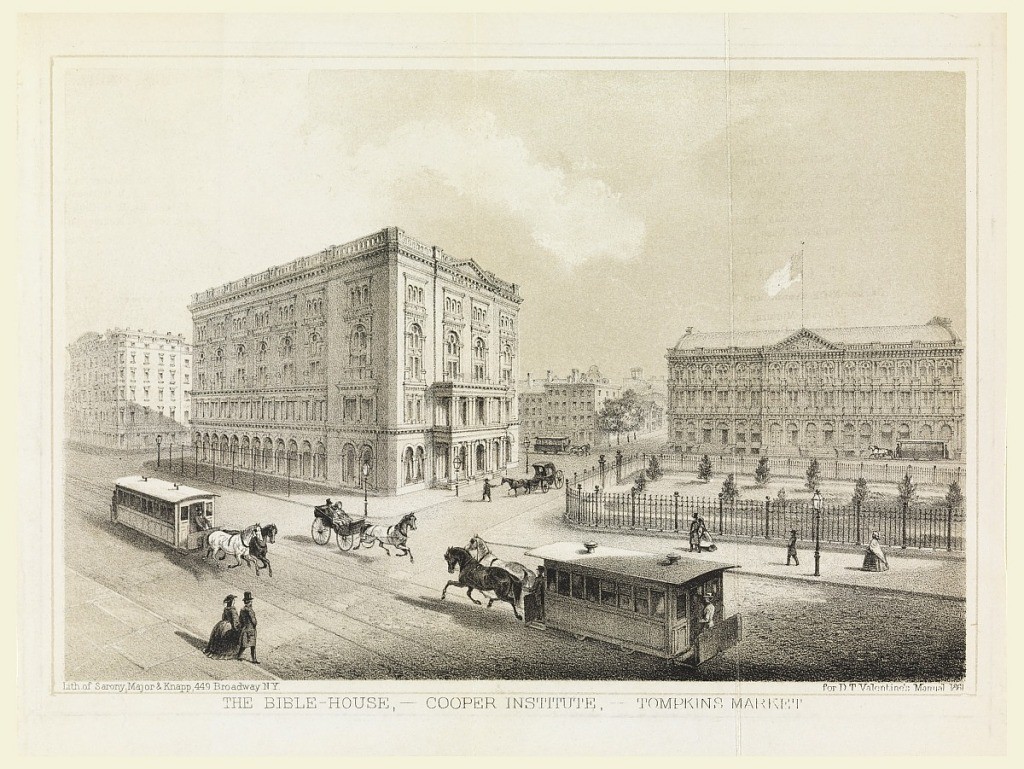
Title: Bible House, Cooper Institute, Thompkins Market for D. T. Valentine's Manual
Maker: Sarony, Major & Knapp, New York
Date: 1861
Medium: Lithograph on white paper
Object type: Print
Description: Street scene with view of buildings; horse and carriages and pedestrians going by. Printed in lower margin: THE BIBLE-HOUSE, - COOPER INSTITUTE, - TOMPKINS MARKET.